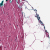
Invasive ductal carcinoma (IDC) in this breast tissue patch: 0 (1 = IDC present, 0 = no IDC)